Field crop: maize
Growth stage: 2
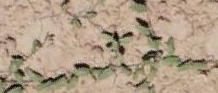
Species: convolvulus